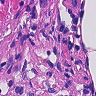
Metastatic tissue present: no